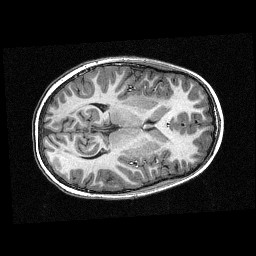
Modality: T1w
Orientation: axial
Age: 10
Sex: female
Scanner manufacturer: siemens
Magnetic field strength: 3 T
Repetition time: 2.3 s
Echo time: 0.00336 s